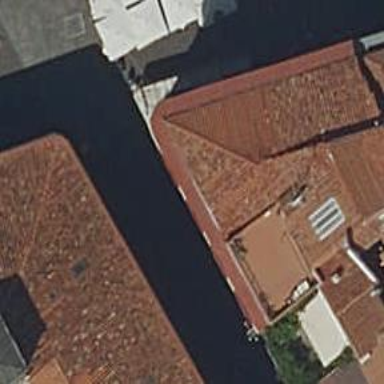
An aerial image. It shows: The apartments building with brown roof.